Interaction volume radius: 5 \u00c5
Interaction volume height: 25 \u00c5
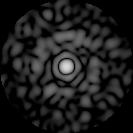
Disorder parameter: 0.7882